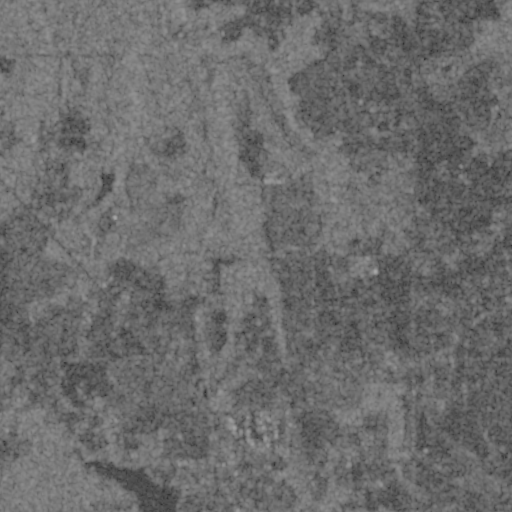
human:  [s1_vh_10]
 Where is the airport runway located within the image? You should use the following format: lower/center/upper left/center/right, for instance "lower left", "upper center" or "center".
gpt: The airport runway is located in the lower left of the image.
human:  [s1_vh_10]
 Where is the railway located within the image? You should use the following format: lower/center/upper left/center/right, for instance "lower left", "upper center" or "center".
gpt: The railway is located in the lower right of the image.
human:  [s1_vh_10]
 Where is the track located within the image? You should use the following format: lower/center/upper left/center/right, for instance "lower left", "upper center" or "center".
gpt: There is no track in the image.

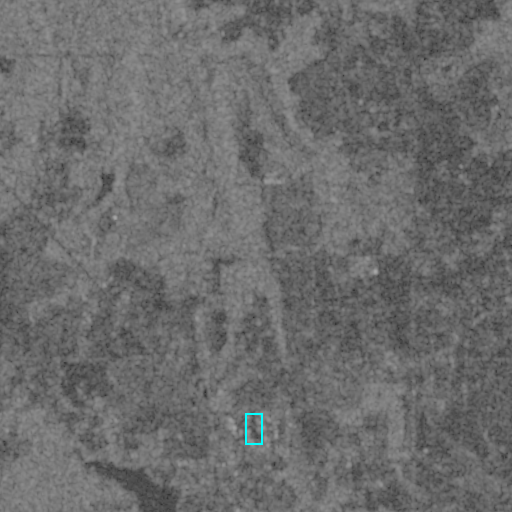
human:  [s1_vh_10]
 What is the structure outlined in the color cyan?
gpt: The structure outlined in cyan is a building.
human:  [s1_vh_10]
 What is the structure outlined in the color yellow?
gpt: There is no yellow outline.